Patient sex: M
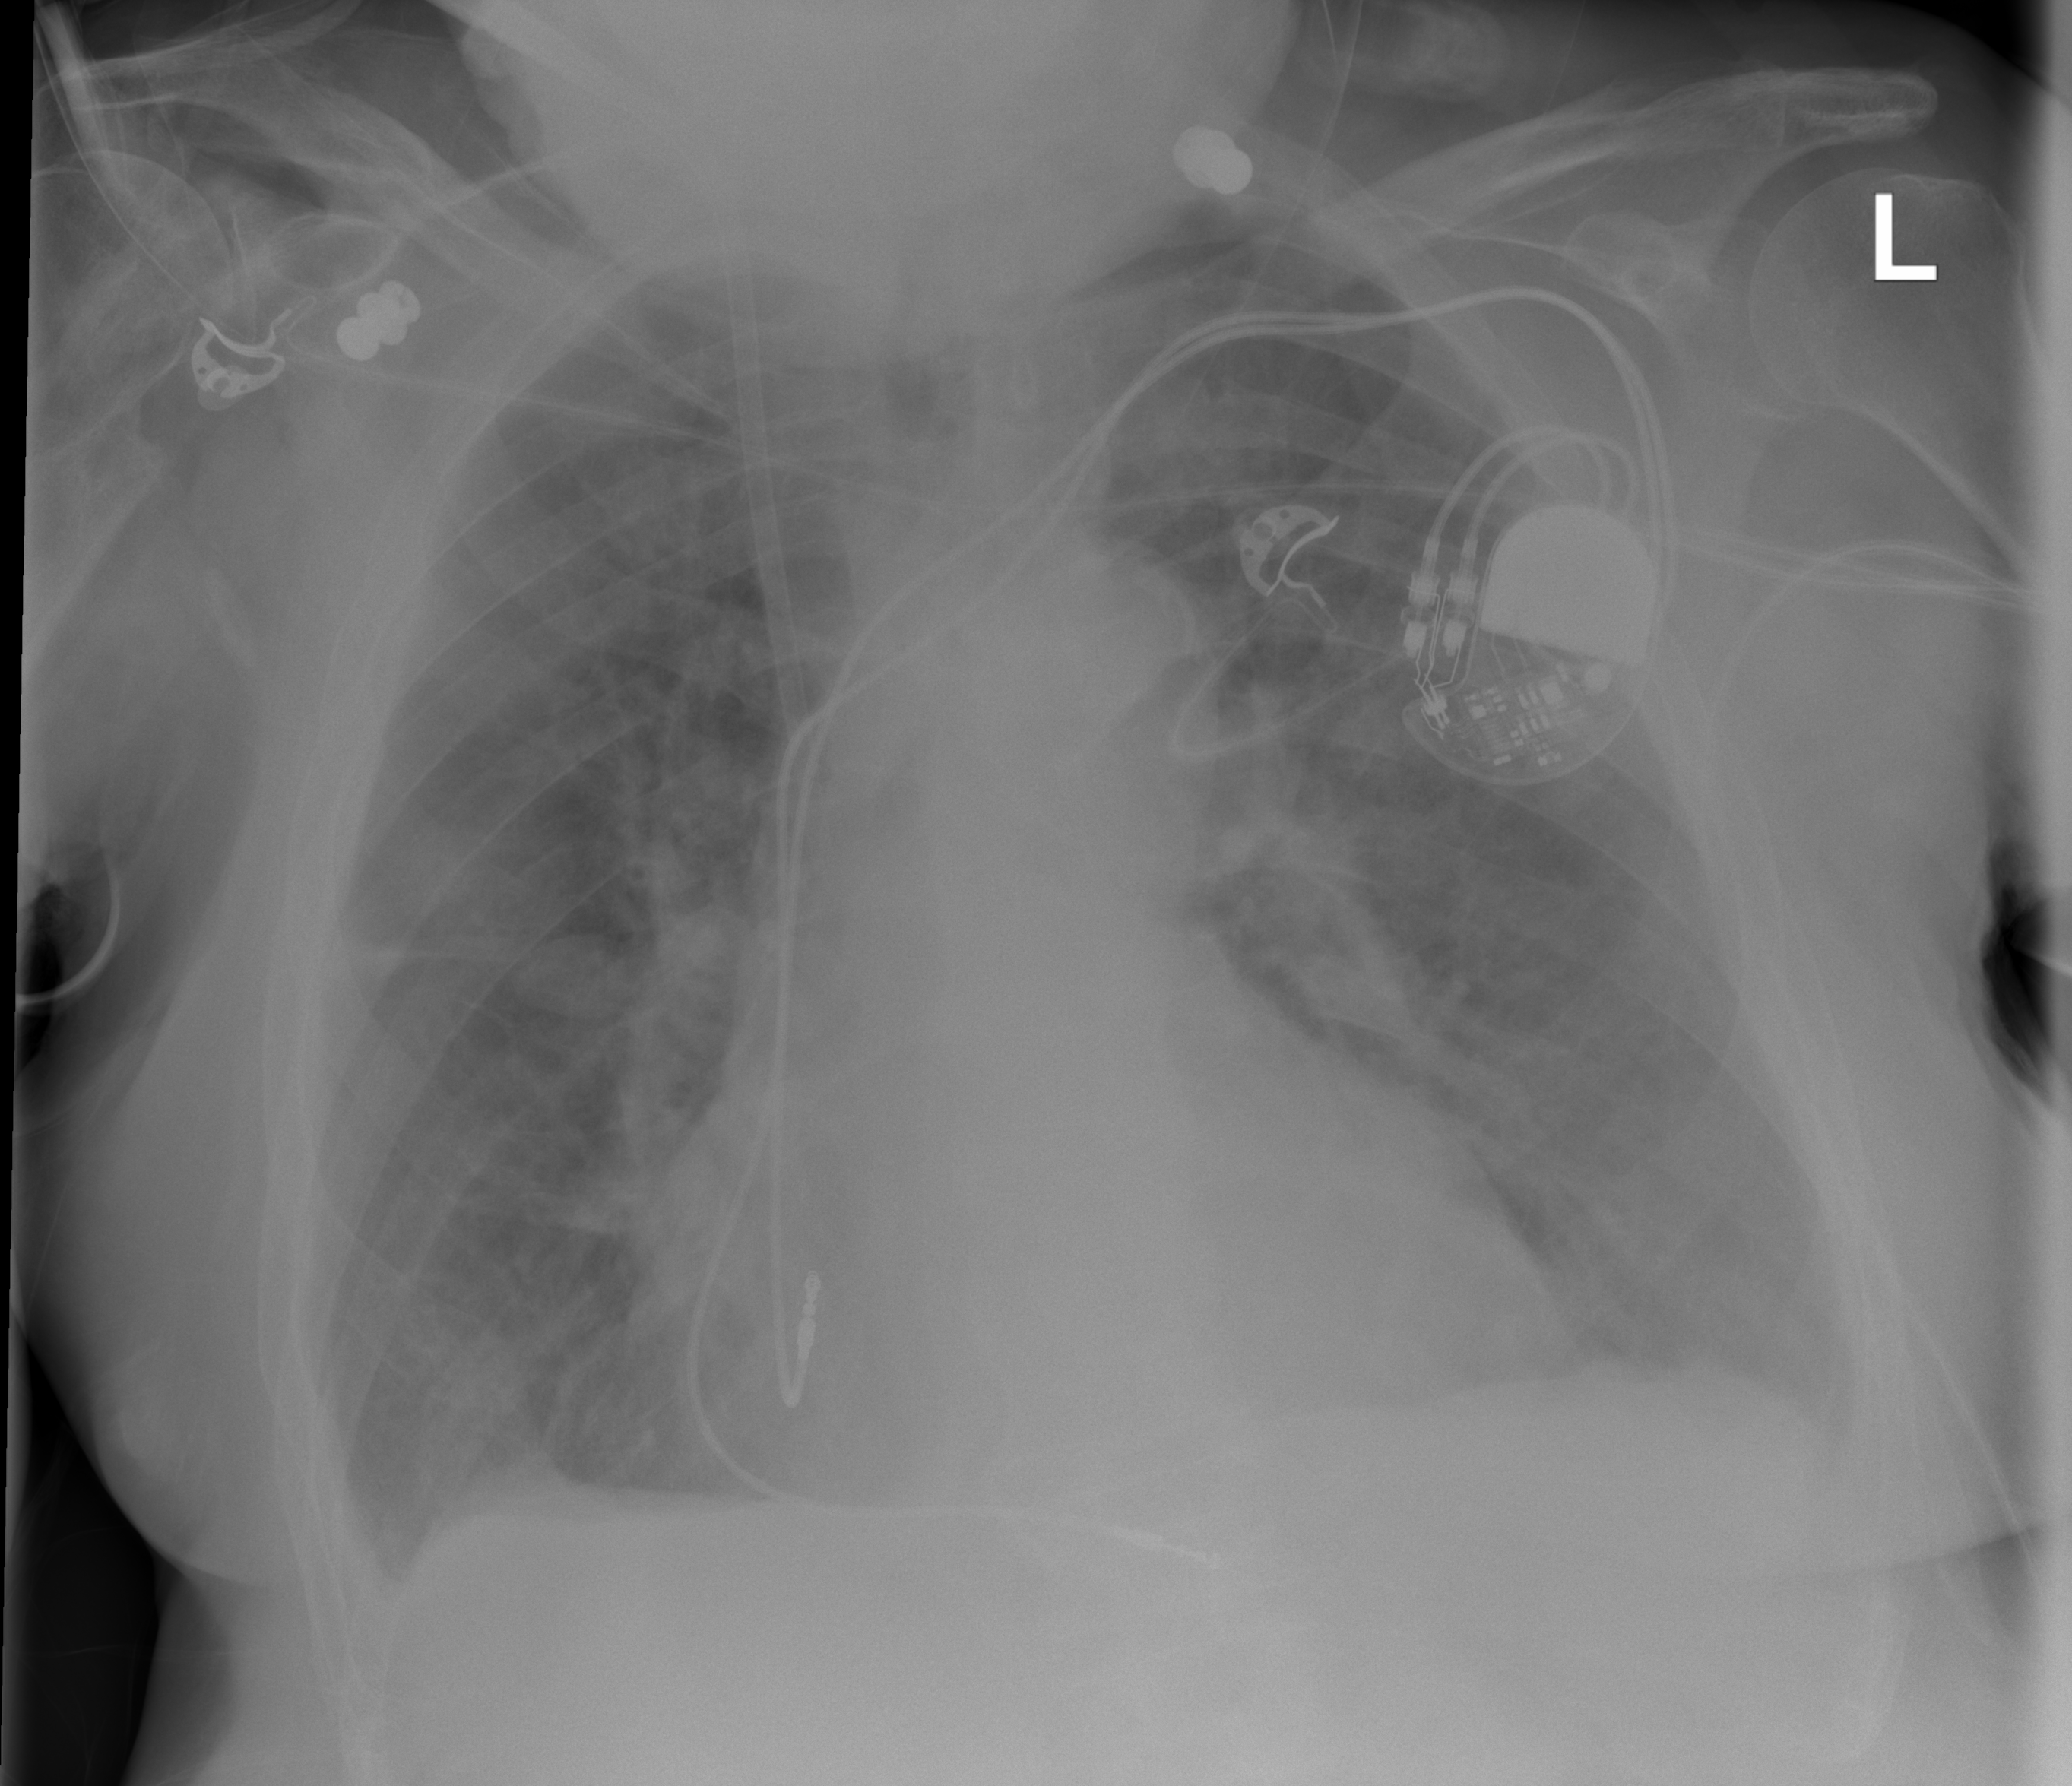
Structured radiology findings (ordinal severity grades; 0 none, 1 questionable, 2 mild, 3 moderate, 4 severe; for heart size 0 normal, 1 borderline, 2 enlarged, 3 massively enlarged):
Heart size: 2
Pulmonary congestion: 3
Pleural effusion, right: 2
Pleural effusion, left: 2
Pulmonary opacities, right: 2
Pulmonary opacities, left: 2
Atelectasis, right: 2
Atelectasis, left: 1